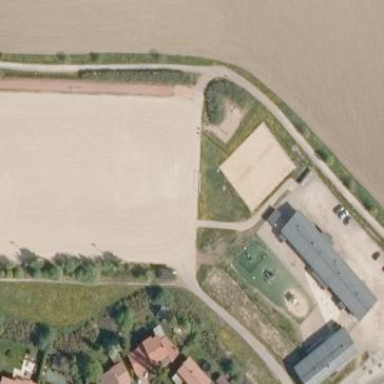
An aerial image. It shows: Gravel pitch designated for soccer.